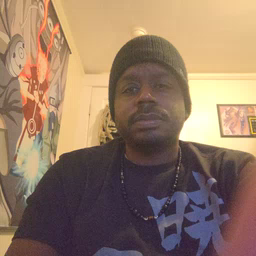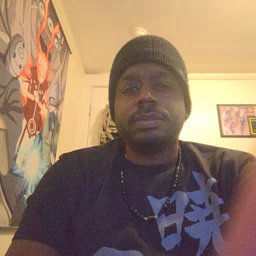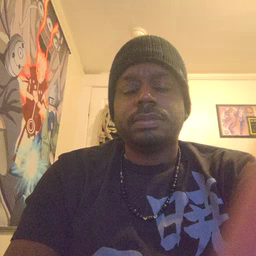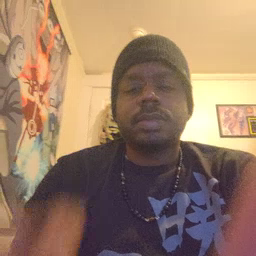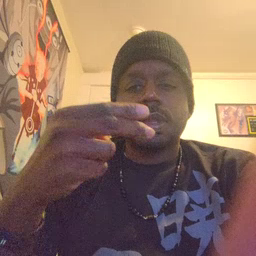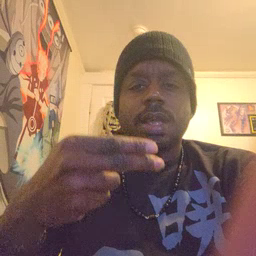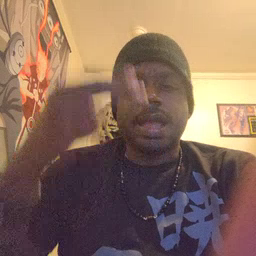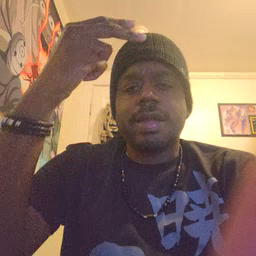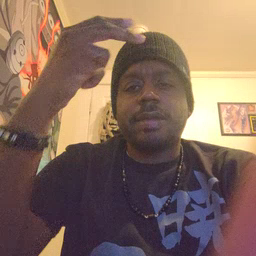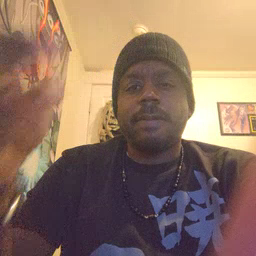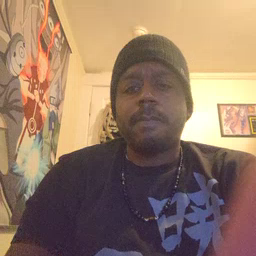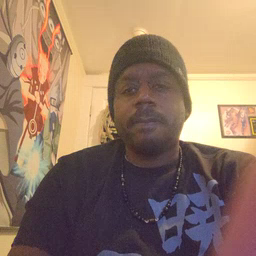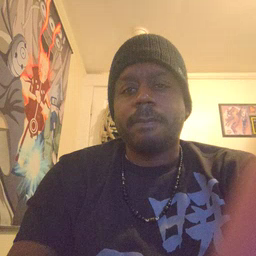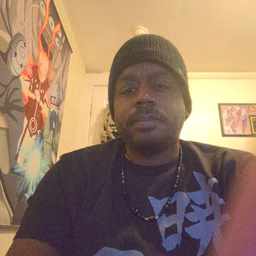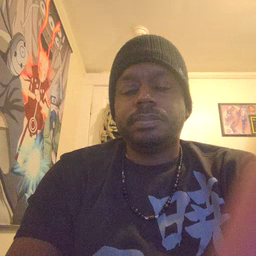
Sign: high